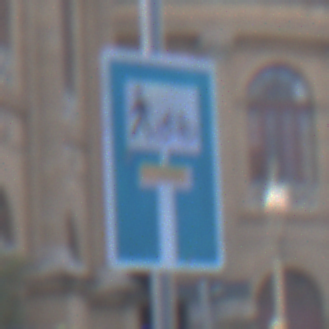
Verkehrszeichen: SackgasseRadverkehrFussgaengerDurchlaessig
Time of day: SunriseSunset
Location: Outdoor (Urban)
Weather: PartlyCloudy
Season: NotSpecified
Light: Natural